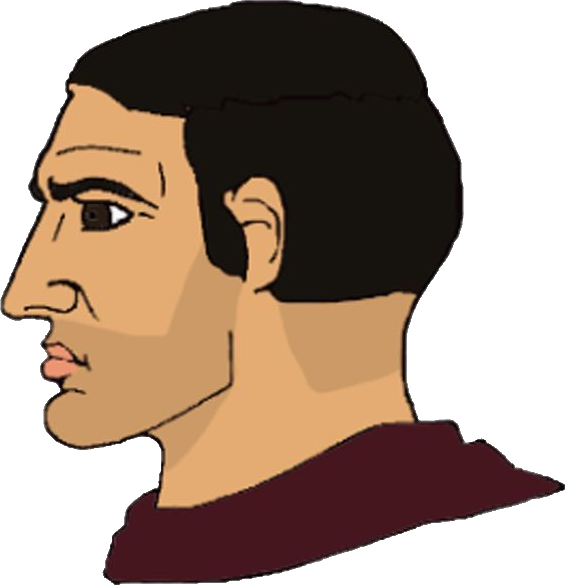
Label: 4_Yes_Chad